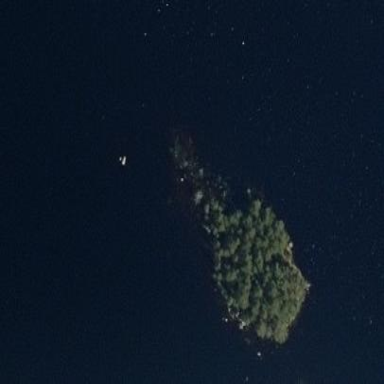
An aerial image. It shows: Islet covered in needle-leaved woodland.